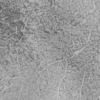
Label: not_dusty